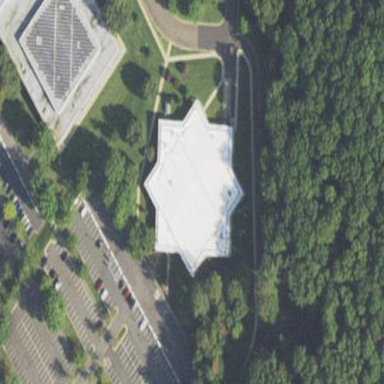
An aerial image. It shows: Office building.